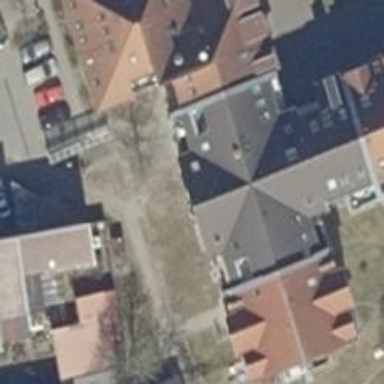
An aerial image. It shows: Gabled roof apartments building.